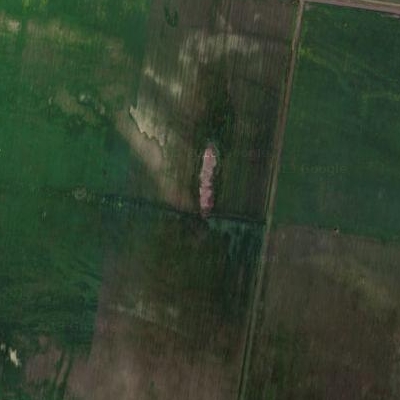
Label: bField